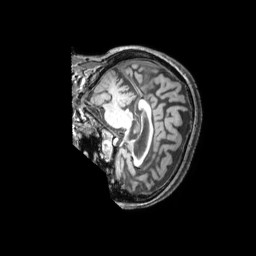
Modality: T1w
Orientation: sagittal
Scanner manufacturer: philips
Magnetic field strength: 3 T
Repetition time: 0.009892 s
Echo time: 0.004604 s